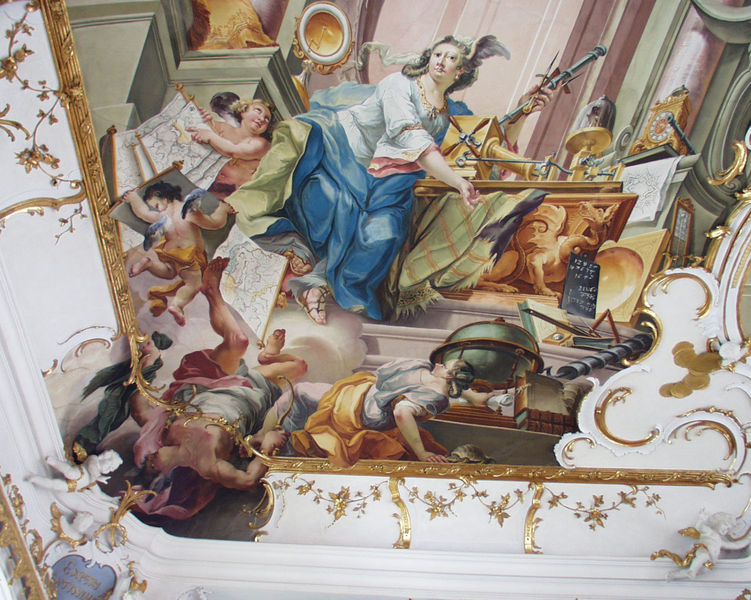
Titel: Fakultäten (Philosophie)
Künstler: Johann Anwander
Standort: Dillingen
Institution: Goldener Saal
Schlagwörter: blau, feder, flügel, gemälde, mann, weiß, frauen, menschen, ausschnitt, blumen, bunt, frau, männer, pastell, symbol, säule, tisch, zeichnung, blick, blüten, malerei, architektur, barock, mensch, instrument, spiegel, vorhang, erde, kirche, gold, haare, decke, blatt, instrumente, musik, orchester, rokoko, rosa, fliegen, kinder, engel, putte, putto, ranken, bilder, bücher, papier, ecke, perspektive, noten, schuhe, schule, baby, figuren, kuppel, romantik, tafel, karten, detail, dekor, notenblatt, notenblätter, wandmalerei, uhr, stuck, sandalen, fallen, flucht, unten, buch, kloster, winde, allegorie, personifikation, göttin, navigation, wappen, karte, residenz, sturz, fingerzeig, plan, herz, fernrohr, landkarte, deckengemälde, fresko, hermes, postament, voute, posaune, putten, globus, welt, putti, schildkröte, drache, bund, wissenschaft, gegenstände, deckenmalerei, weltkugel, winkel, würzburg, rocaille, vermessung, illusionsmalerei, orientierung, zirkel, freske, frasko, illusionistisch, tiepolo, geräte, astronomie, deckenfresko, kopfüber, deckenbemalung, deckenbild, rocaillen, schnörckel, ohrmuschelstil, physik, klarinette, perskeptive, schraube, flülgel, deckenmalrerei, trompe l`oil, sandaleb, frau flügel